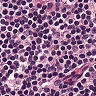
Metastatic tissue present: no